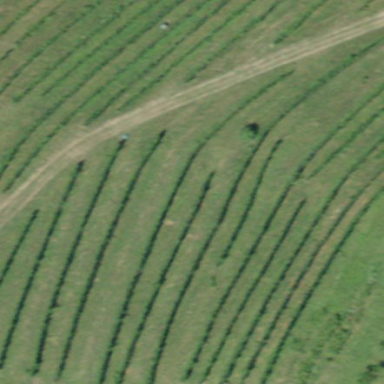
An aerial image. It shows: Vineyard.